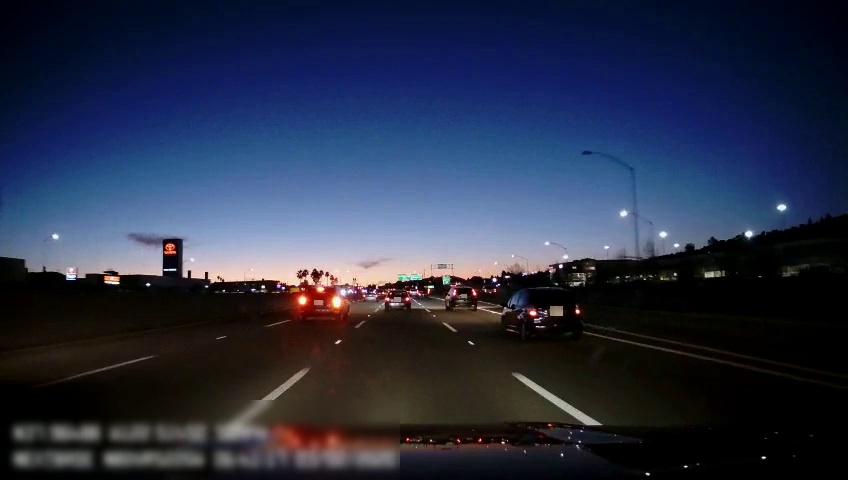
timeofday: Night
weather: Other
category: Drivable Space
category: Vehicles | SUV
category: Vehicles | SUV
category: Vehicles | SUV
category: Vehicles | Car
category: Vehicles | Car
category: Vehicles | Car
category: Lanes | Current Lane
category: Lanes | Current Lane
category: Lanes | Alternate Lane
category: Lanes | Alternate Lane
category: Lanes | Alternate Lane
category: Traffic | Signs
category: Traffic | Signs